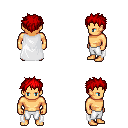
a pixel art fantasy rpg character, male body template, human, tanned skin, white cape, white pants, red bedhead hairstyle, four views (front, back, left, right), 2x2 character sprite sheet, small pixel art, hard edges, no anti-aliasing